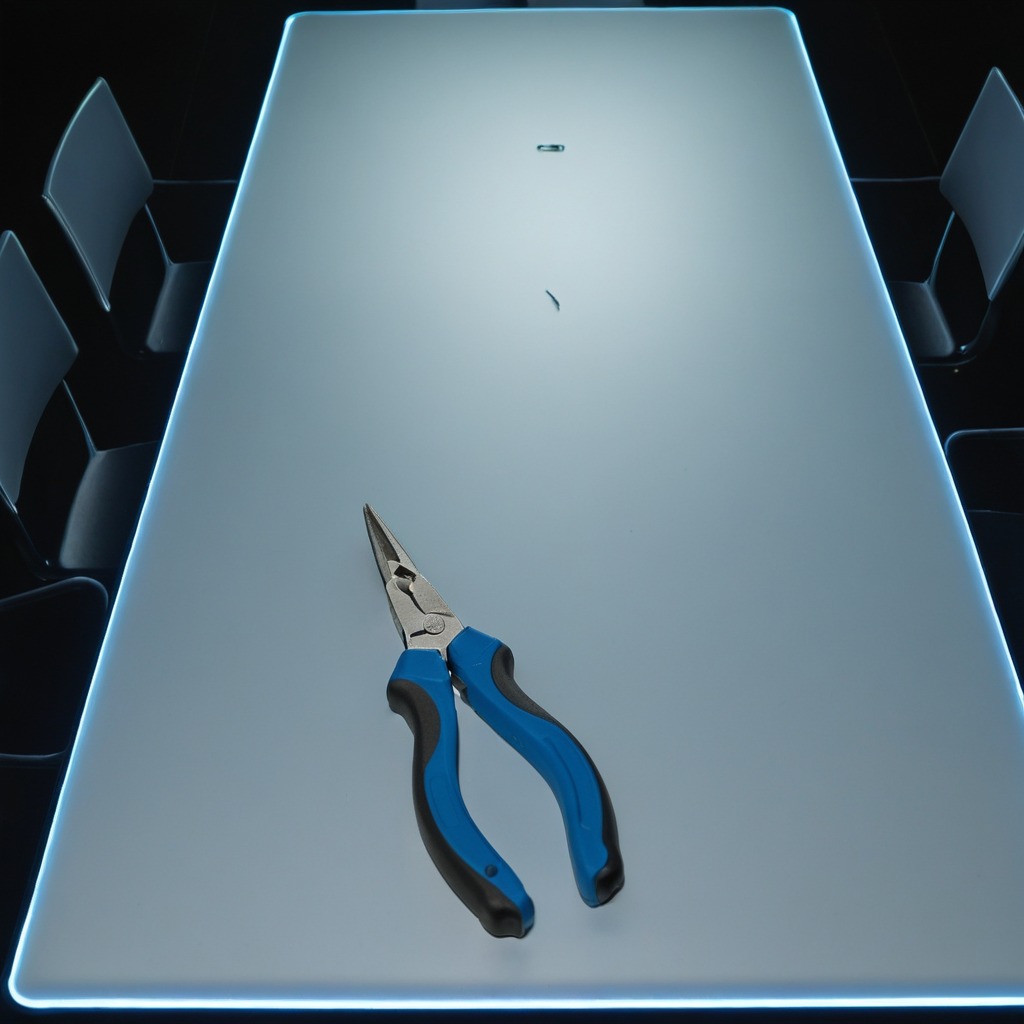
A plier is lying on a table in a railway signal maintenance room.